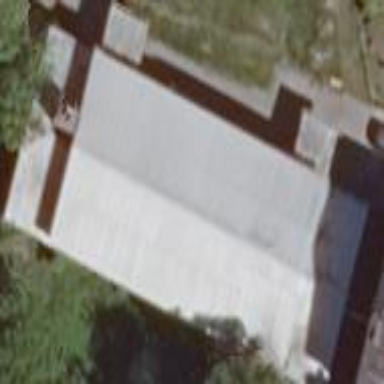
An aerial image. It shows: Building with flat grey roof.